Interaction volume radius: 10 \u00c5
Interaction volume height: 20 \u00c5
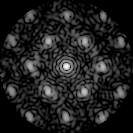
Disorder parameter: 0.3988